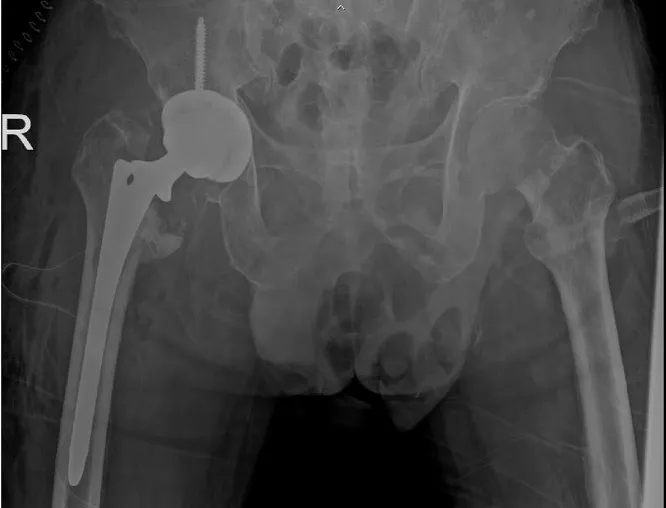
Immediate post-operative plain radiographs after revision total hip replacement.
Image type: radiology (x_ray)